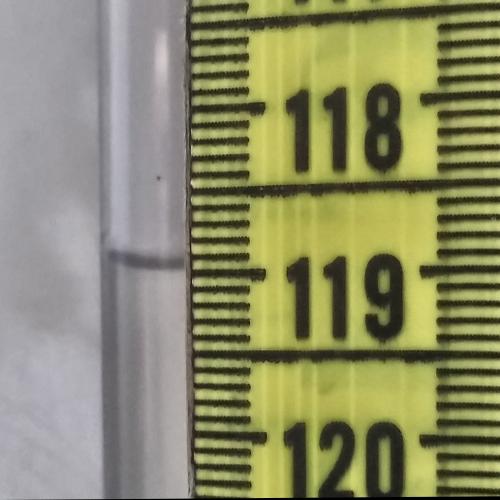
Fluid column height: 118.9 cm